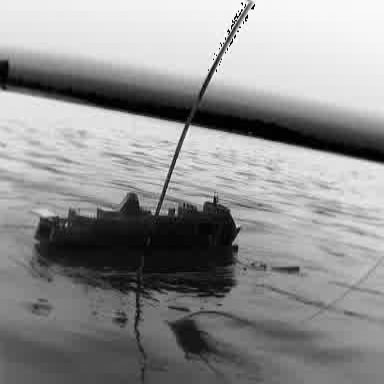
There is a container_ship in the infrared image.